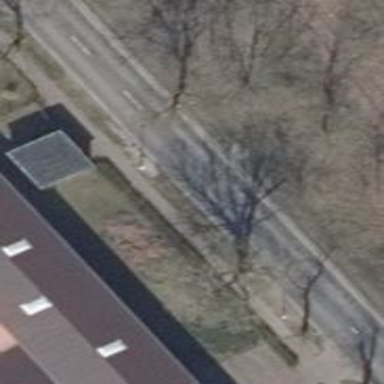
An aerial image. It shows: Secondary road with asphalt surface.